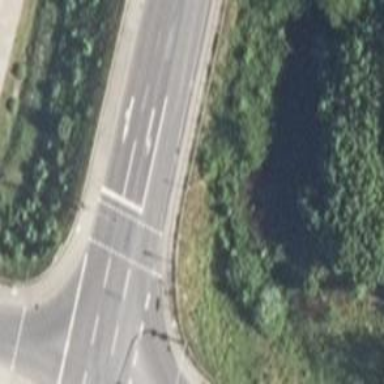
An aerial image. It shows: Road with traffic signals.